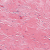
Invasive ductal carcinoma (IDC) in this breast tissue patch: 0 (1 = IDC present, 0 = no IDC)